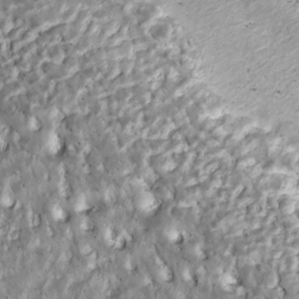
Label: non_frost